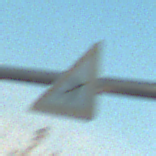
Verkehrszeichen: FlugbetriebLinks
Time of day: SunriseSunset
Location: Outdoor (RoadRail)
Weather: PartlyCloudy
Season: NotSpecified
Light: Natural